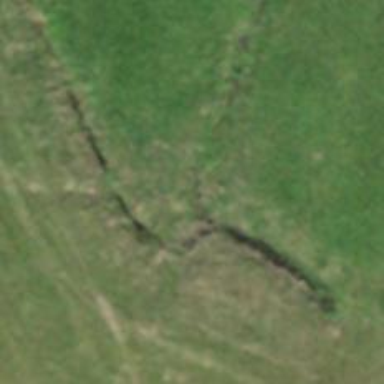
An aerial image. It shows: Ditch in the surroundings.